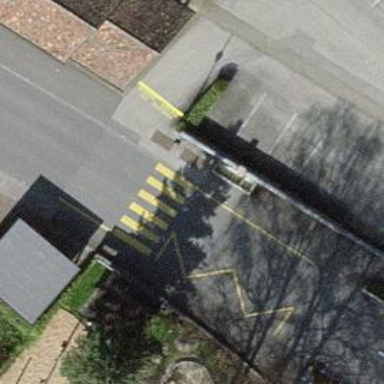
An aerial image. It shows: Public transport stop position.